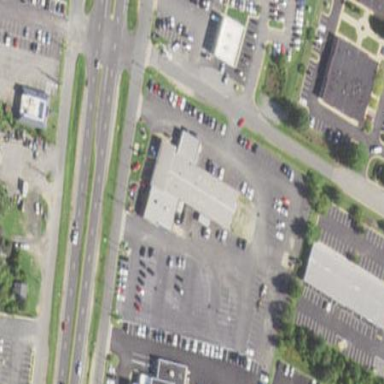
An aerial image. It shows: Building that houses car shop.